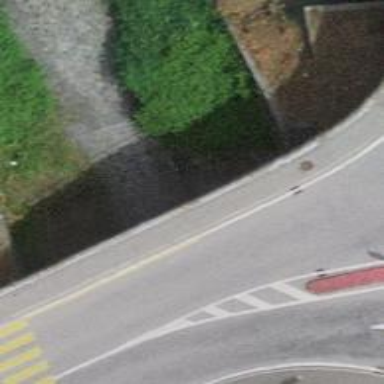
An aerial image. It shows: Culvert tunnel under drain waterway.